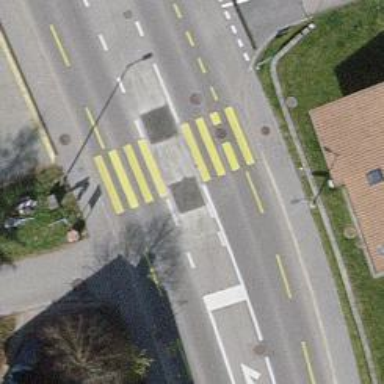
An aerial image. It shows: Secondary road with asphalt surface and dedicated cycle lane.